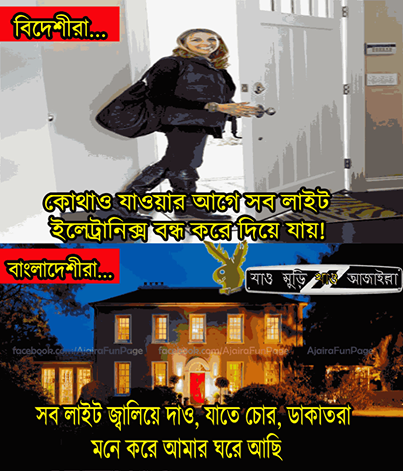
Caption: বিদেশীরা... কোথাও জাওয়ার আগে সব লাইট ইলেকট্রনিকস বন্ধ করে দিয়ে যায়! বাংলাদেশীরা... সব লাইট জ্বালিয়ে দাও, যাতে চোর, ডাকাতরা মনে করে আমরা ঘরে আছি
Label: non-hate